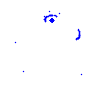
Particle: kaon